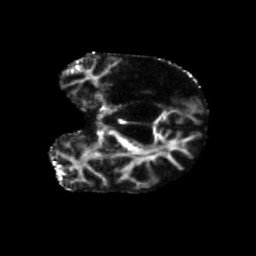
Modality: FA
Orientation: coronal
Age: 64
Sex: male
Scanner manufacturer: siemens
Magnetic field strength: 3 T
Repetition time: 5.25 s
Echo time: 0.08 s